Interaction volume radius: 10 \u00c5
Interaction volume height: 20 \u00c5
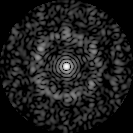
Disorder parameter: 0.7861